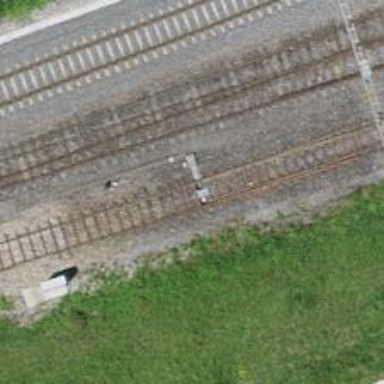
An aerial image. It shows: Railway switch.